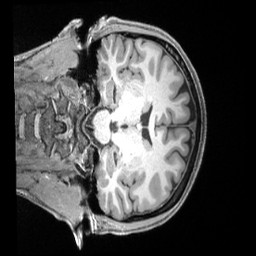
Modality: T1w
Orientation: coronal
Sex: female
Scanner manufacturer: siemens
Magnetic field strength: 3 T
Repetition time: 2.4 s
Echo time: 0.00225 s